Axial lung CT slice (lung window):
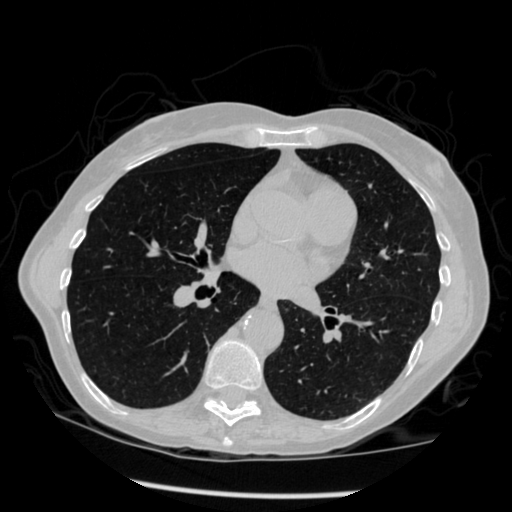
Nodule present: no